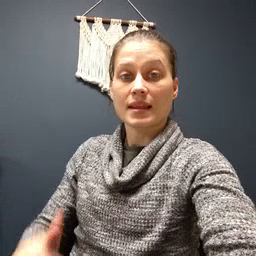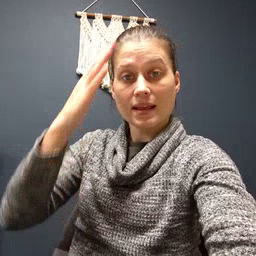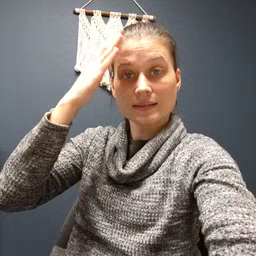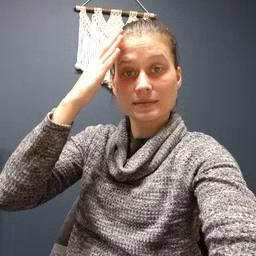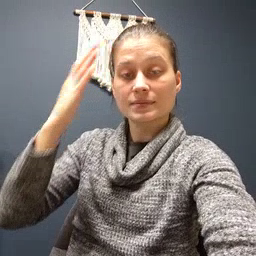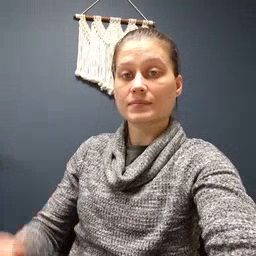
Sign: hat